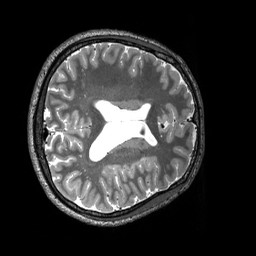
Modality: T2w
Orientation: axial
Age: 21
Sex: male
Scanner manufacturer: siemens
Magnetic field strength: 3 T
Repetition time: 3.2 s
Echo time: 0.565 s